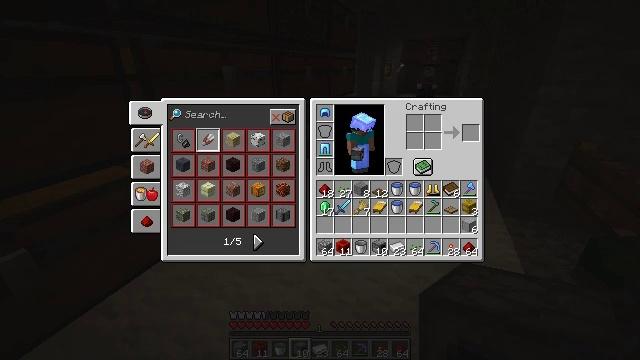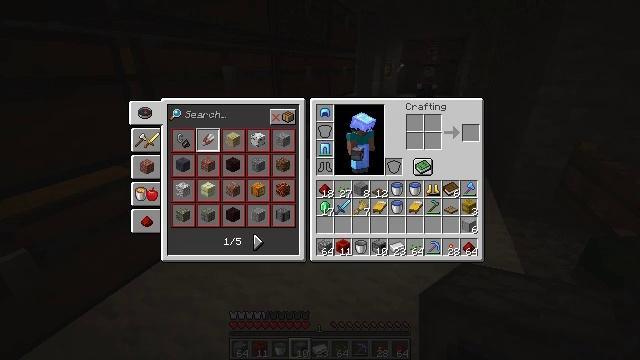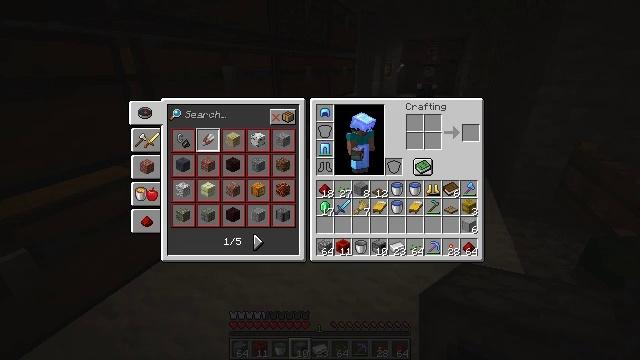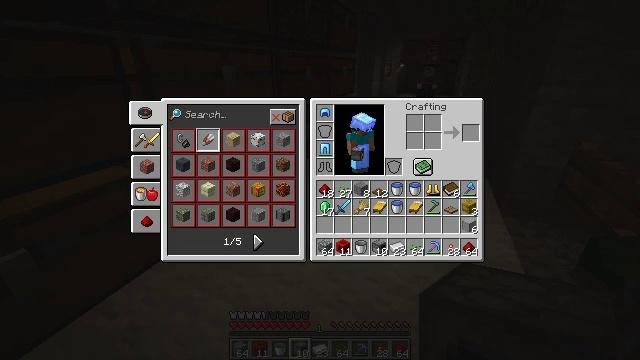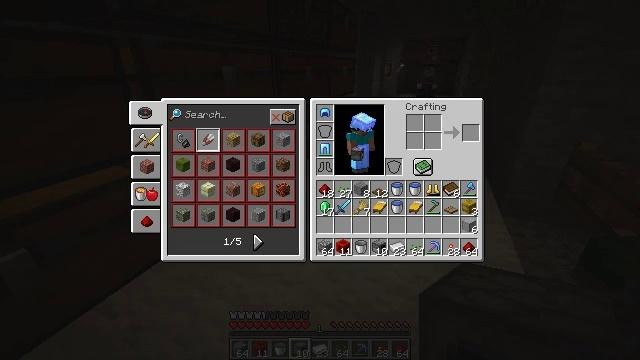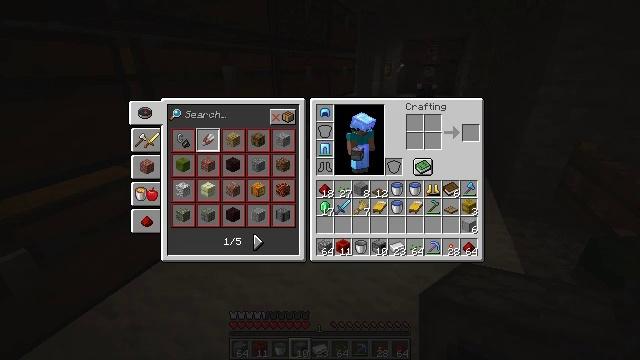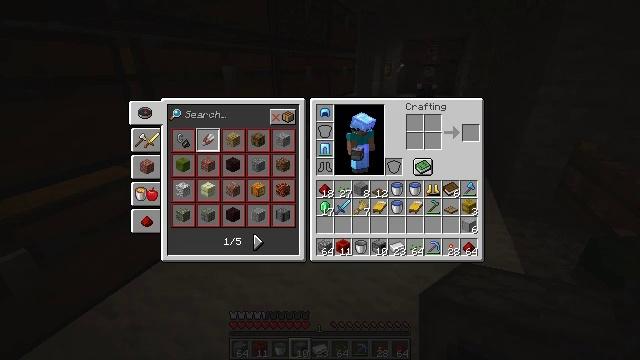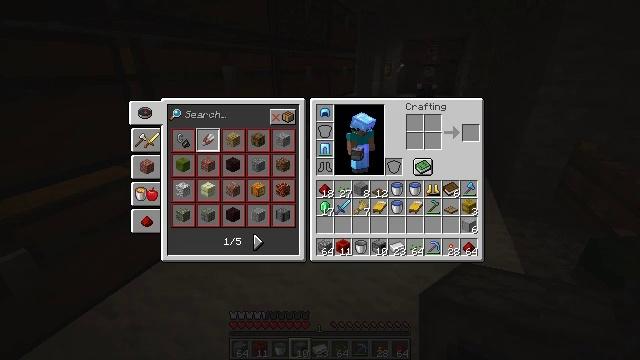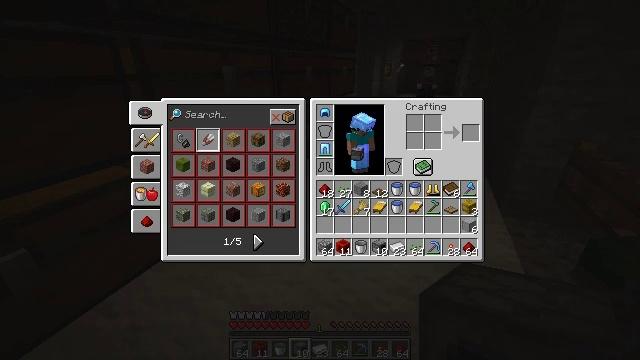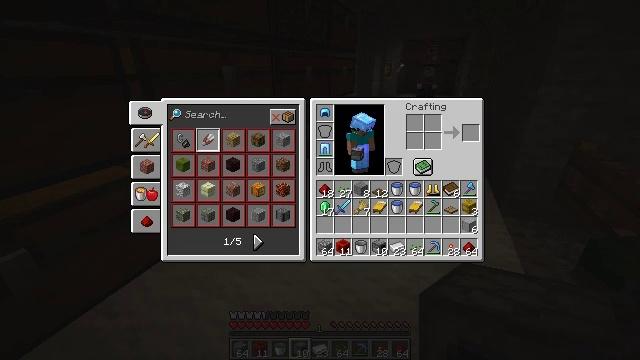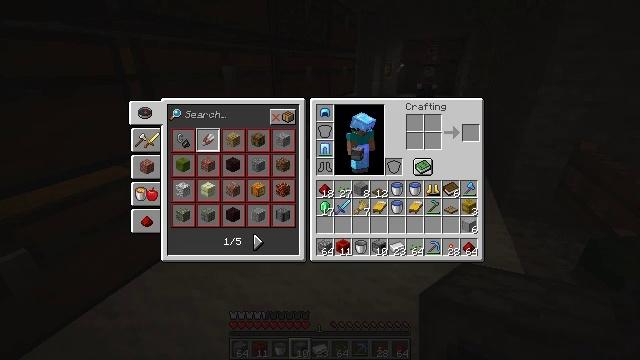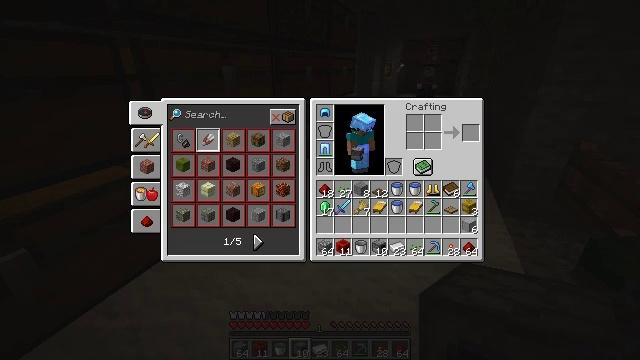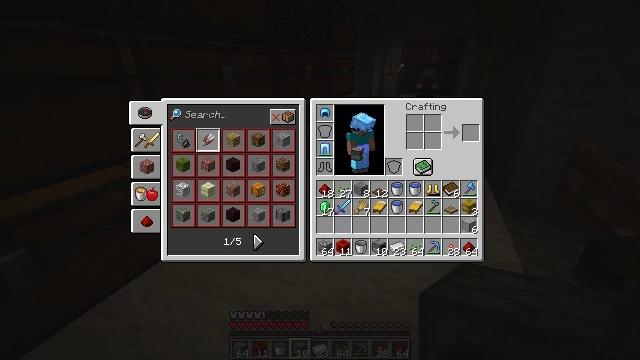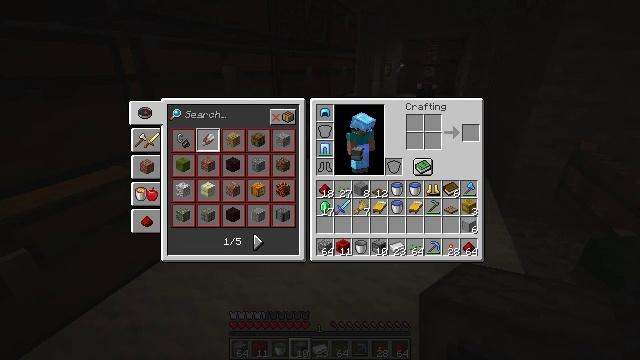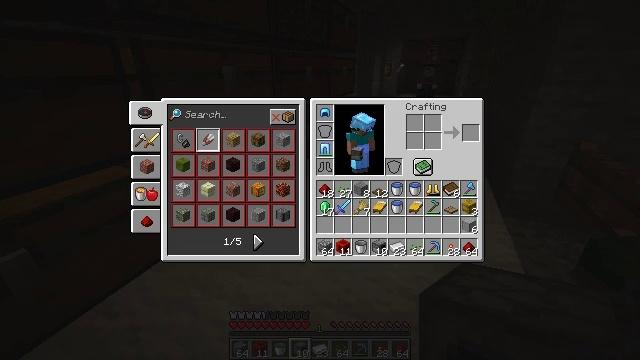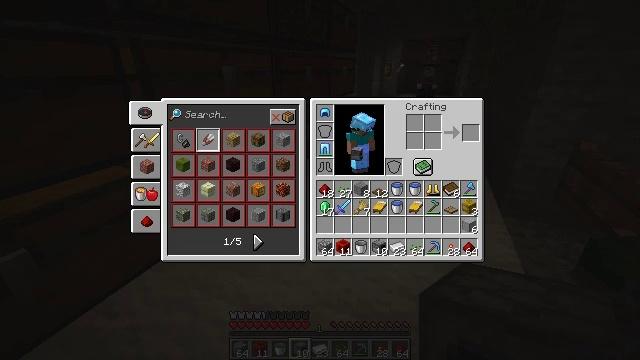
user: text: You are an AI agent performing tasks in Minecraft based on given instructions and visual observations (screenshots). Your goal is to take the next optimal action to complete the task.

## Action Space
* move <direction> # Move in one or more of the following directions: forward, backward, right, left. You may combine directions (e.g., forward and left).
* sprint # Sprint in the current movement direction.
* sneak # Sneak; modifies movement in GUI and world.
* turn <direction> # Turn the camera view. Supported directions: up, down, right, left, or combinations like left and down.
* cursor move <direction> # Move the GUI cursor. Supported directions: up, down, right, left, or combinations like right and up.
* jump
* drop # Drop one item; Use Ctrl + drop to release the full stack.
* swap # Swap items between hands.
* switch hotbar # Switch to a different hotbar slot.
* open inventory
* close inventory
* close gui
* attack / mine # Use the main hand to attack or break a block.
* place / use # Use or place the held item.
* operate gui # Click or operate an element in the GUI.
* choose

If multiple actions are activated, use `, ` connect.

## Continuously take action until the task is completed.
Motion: motion action
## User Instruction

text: Drop an iron ingot.
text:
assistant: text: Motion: no_op
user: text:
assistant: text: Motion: no_op
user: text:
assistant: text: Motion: no_op
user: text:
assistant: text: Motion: no_op
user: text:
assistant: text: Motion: no_op
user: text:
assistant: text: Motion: no_op
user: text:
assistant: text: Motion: no_op
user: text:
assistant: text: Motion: no_op
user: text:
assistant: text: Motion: no_op
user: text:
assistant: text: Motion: no_op
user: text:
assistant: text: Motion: no_op
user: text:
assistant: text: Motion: no_op
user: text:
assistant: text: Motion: no_op
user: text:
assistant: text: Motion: no_op
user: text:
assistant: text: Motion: no_op
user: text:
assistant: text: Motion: no_op
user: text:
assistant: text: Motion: no_op
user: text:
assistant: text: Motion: no_op
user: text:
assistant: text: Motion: no_op
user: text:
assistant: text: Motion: no_op
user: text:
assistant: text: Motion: no_op
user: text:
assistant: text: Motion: no_op
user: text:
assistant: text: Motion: no_op
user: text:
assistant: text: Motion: no_op
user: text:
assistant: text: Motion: no_op
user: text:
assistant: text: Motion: no_op
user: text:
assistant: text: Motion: no_op
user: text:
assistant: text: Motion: no_op
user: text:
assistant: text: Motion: no_op
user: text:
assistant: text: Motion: no_op